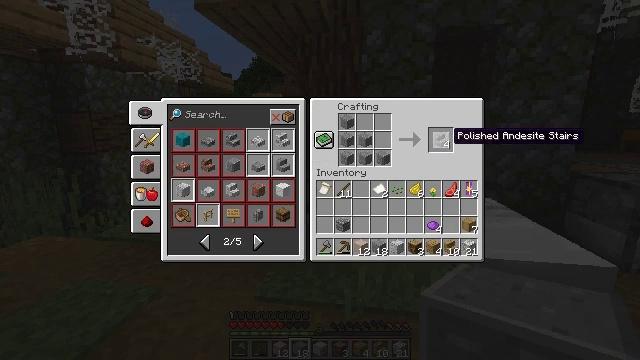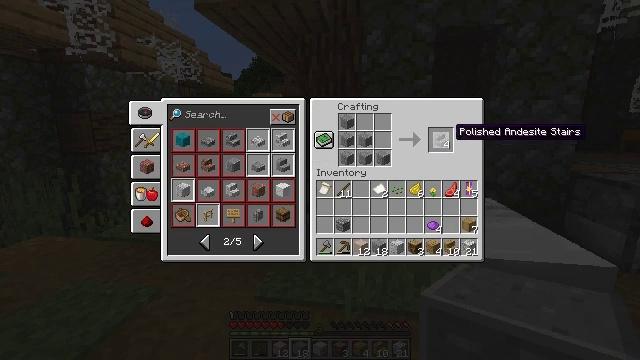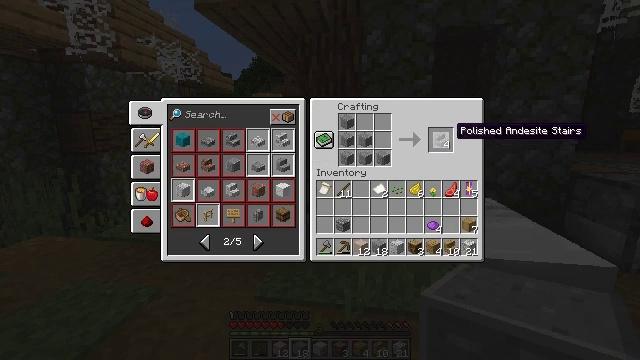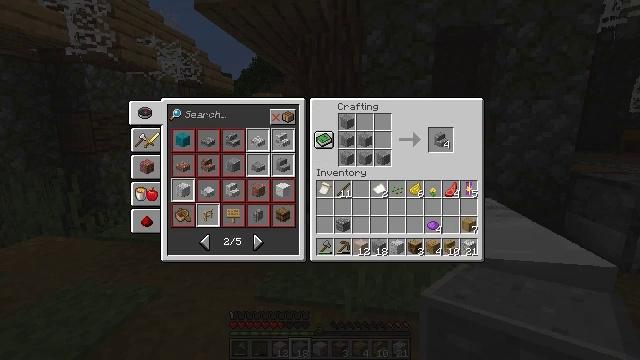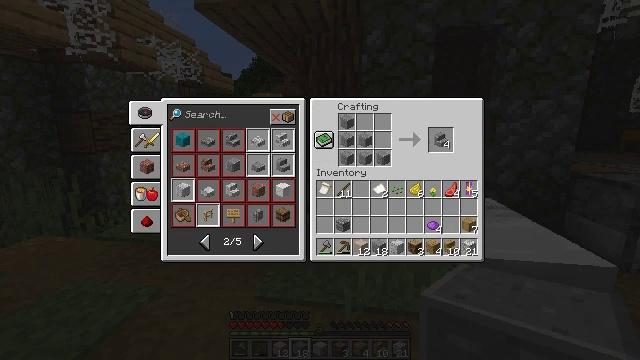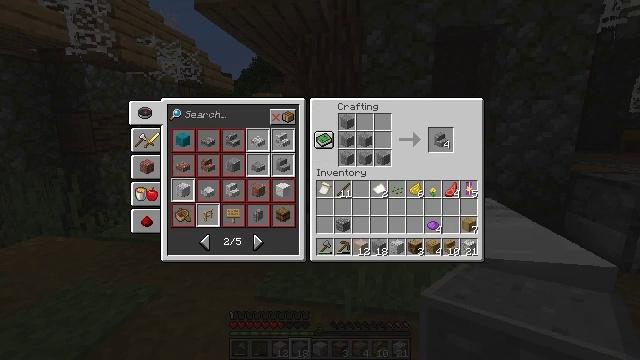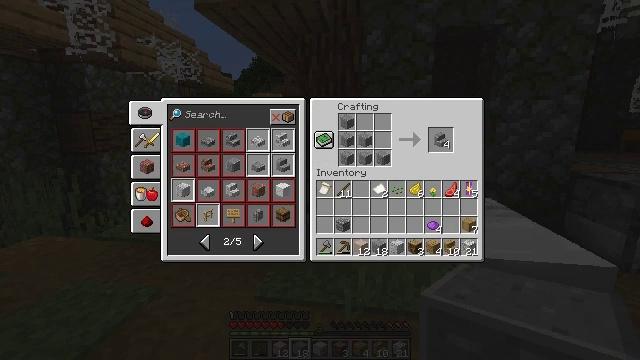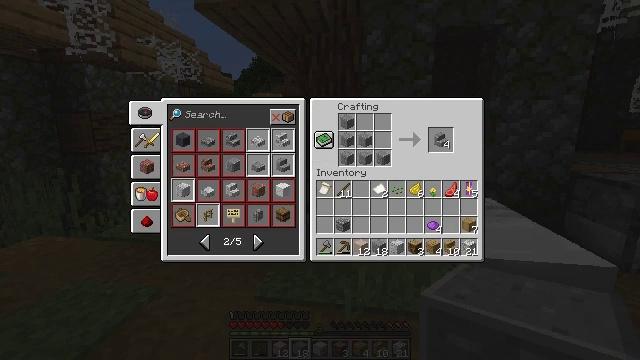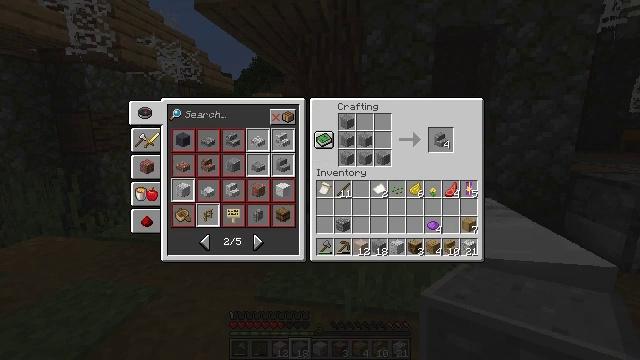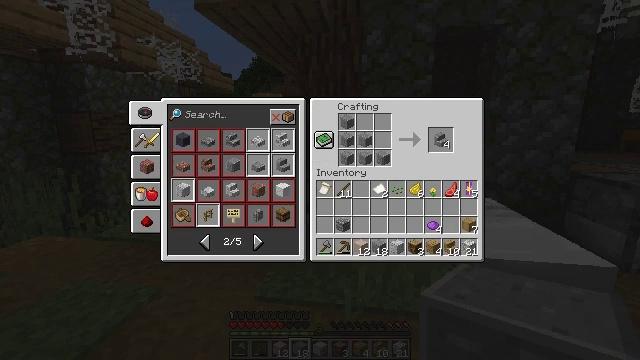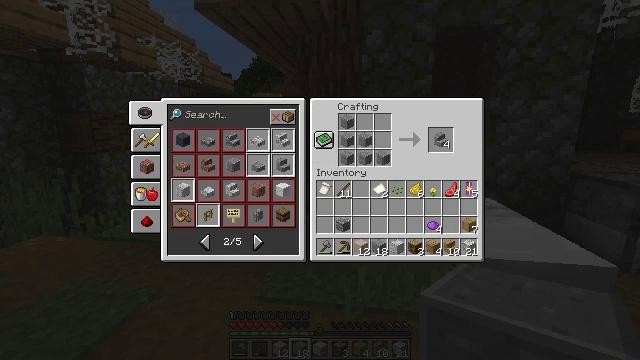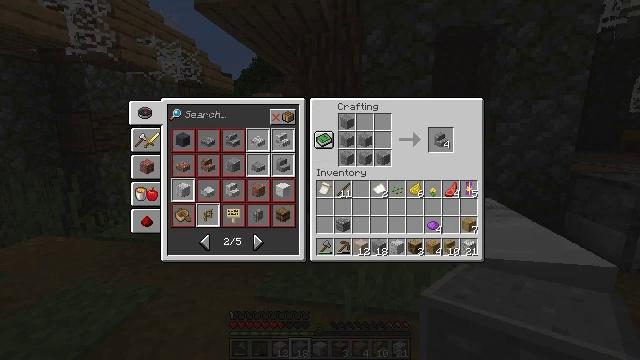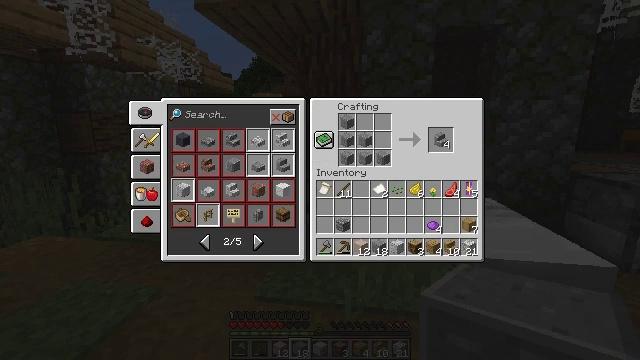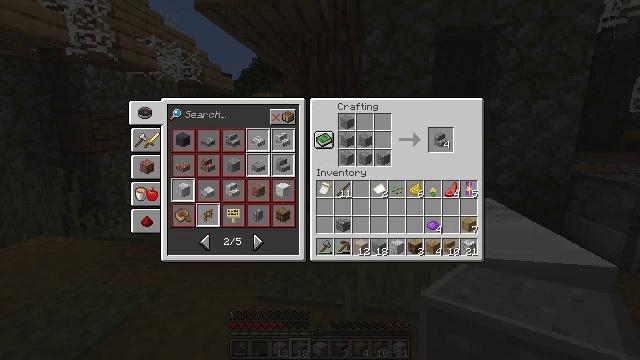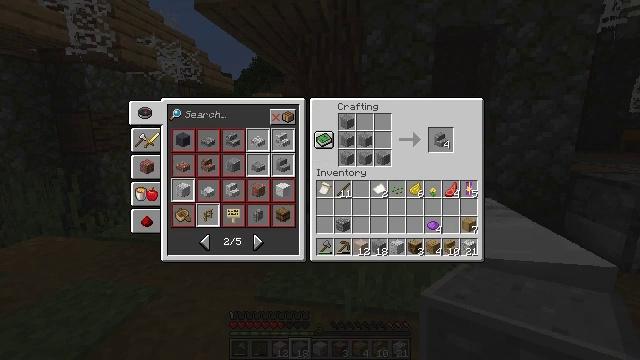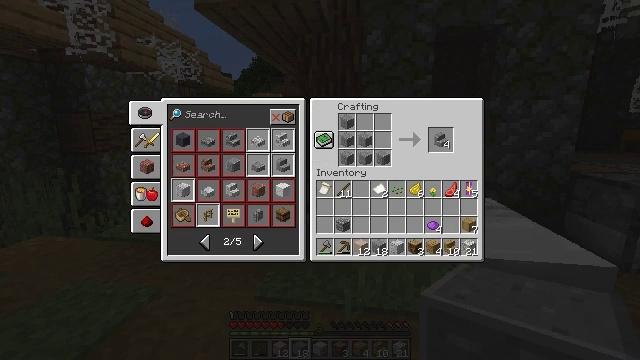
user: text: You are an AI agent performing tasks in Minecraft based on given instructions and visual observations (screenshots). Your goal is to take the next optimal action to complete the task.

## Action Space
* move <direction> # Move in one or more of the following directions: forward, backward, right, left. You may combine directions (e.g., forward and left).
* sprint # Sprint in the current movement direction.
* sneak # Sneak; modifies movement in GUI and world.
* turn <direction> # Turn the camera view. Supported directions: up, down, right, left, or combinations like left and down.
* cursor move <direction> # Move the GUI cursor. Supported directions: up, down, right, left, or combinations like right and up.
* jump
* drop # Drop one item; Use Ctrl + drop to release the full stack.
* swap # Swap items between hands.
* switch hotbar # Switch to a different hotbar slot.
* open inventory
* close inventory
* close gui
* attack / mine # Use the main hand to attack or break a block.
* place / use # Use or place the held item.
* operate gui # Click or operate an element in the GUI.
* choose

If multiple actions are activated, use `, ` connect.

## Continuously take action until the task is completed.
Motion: motion action
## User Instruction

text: Open the crafting table and craft polished andesite stairs.
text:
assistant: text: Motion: sneak
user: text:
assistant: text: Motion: sneak
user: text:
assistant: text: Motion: sneak
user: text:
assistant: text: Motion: sneak
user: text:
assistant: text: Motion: sneak, operate gui
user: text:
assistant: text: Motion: sneak, operate gui
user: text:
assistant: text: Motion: sneak, operate gui
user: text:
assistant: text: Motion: sneak
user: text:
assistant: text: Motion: sneak
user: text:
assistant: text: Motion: sneak
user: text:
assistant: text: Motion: sneak
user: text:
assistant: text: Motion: sneak
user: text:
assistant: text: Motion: sneak
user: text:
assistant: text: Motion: sneak
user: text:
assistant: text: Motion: sneak
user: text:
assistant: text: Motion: sneak
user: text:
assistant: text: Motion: sneak, cursor move down
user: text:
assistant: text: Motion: sneak, cursor move left and down
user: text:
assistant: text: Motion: sneak
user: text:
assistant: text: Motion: cursor move left and down
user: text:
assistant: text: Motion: cursor move left
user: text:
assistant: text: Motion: cursor move left
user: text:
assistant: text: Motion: cursor move left and up
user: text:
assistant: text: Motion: sneak, cursor move left
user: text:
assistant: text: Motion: sneak
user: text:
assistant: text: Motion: sneak
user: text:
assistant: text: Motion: sneak
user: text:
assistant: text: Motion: sneak
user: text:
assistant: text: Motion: sneak
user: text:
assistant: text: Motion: sneak